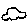
Label: car